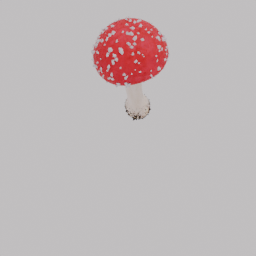
Label: nature